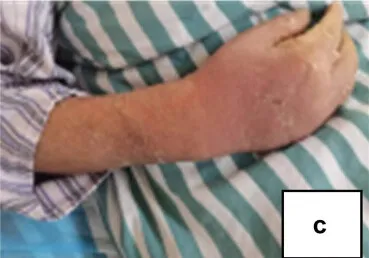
V. Vulnificus infection in the right forearm. (c) Swelling and blisters disappear when transferred out of ICU.
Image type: medical_photograph (skin_photograph)